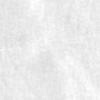
Label: no_change